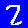
Digit: 2